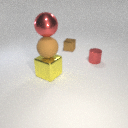
large red metal sphere above large yellow metal cube